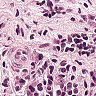
Metastatic tissue present: yes